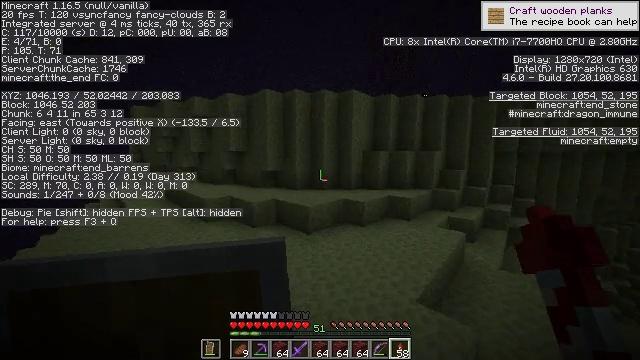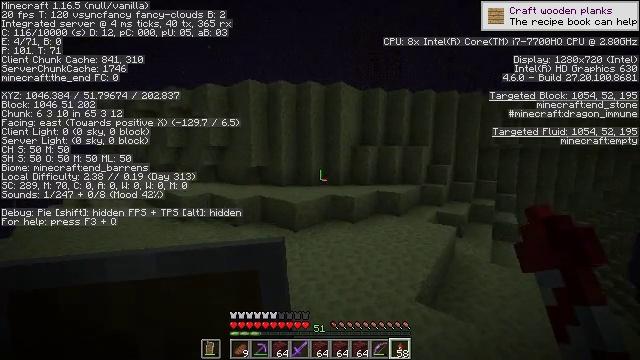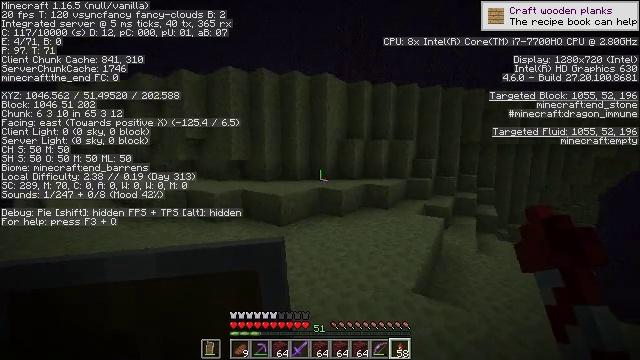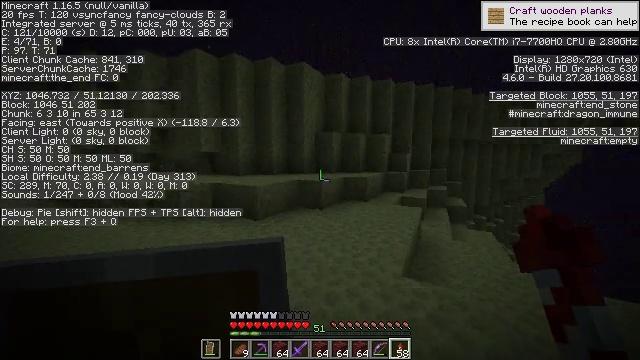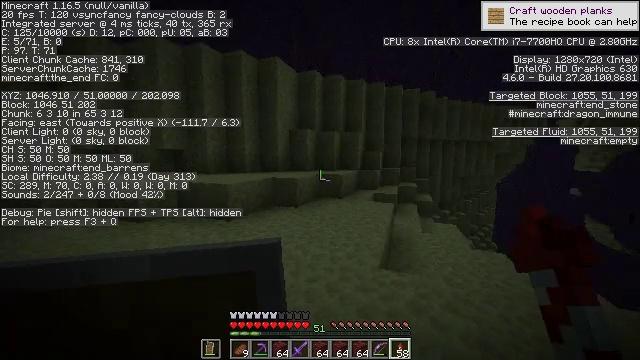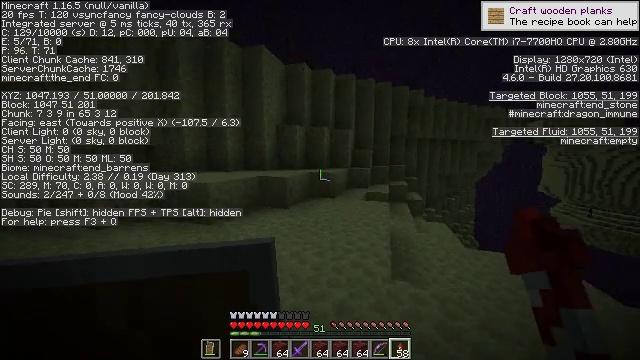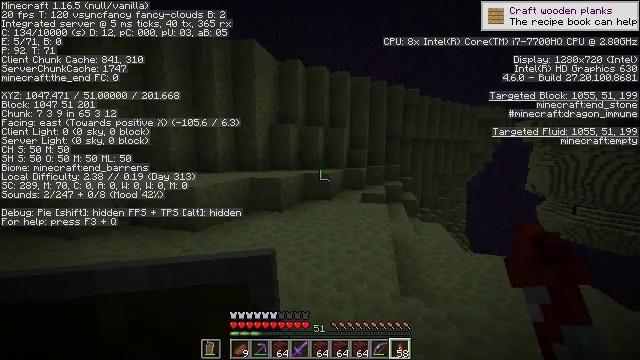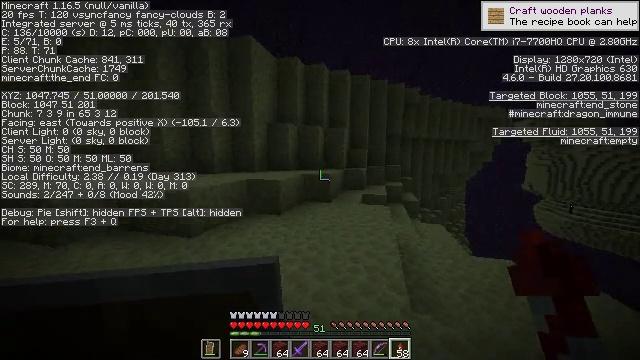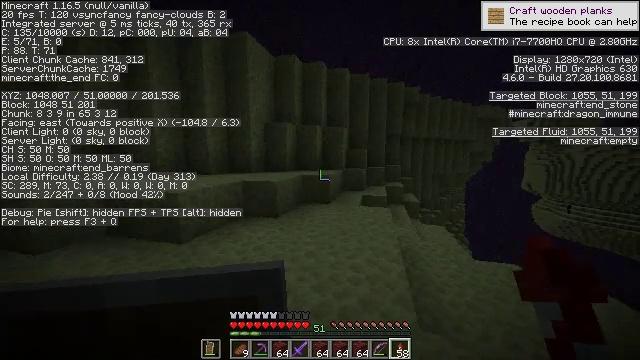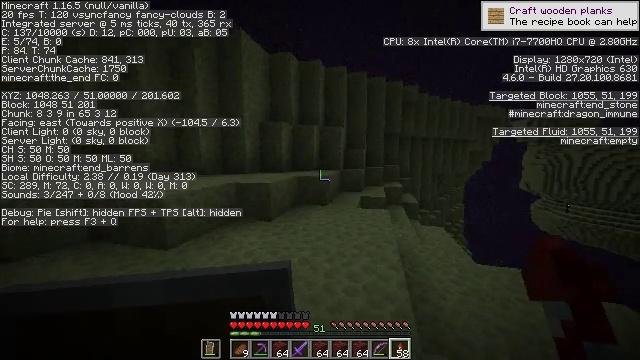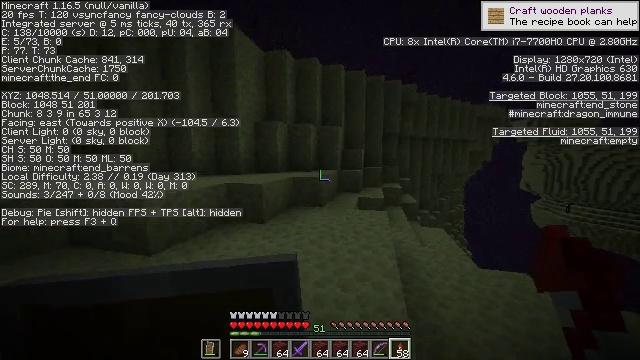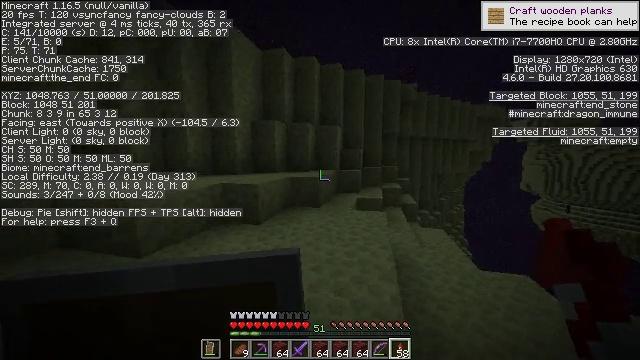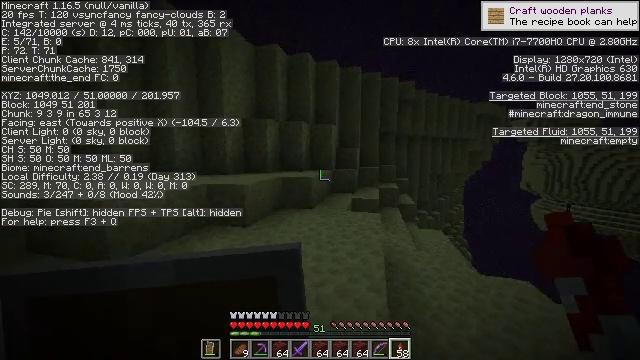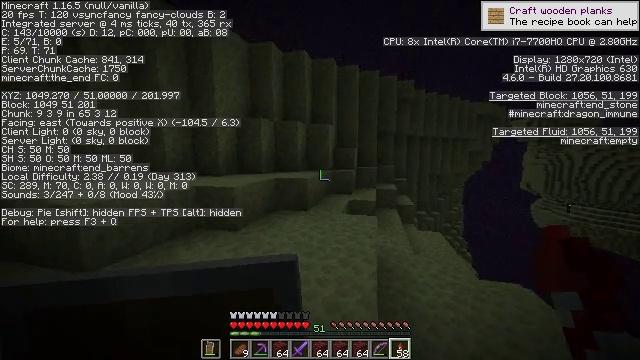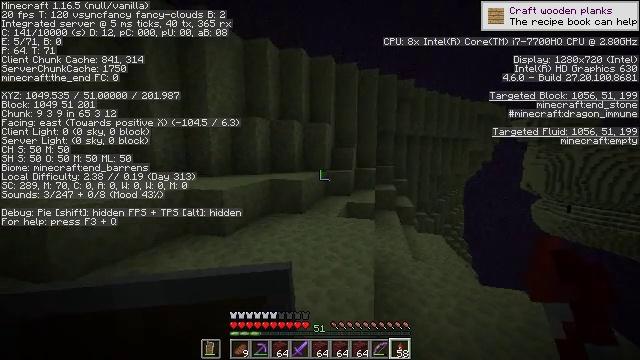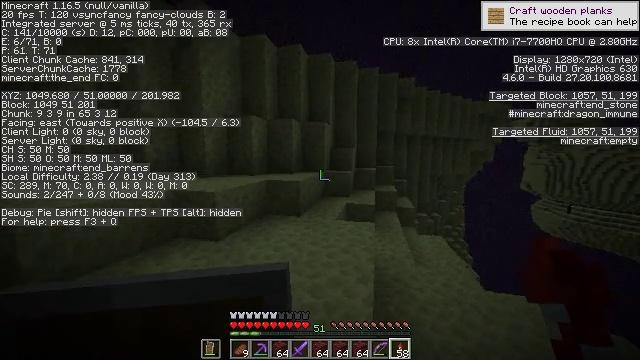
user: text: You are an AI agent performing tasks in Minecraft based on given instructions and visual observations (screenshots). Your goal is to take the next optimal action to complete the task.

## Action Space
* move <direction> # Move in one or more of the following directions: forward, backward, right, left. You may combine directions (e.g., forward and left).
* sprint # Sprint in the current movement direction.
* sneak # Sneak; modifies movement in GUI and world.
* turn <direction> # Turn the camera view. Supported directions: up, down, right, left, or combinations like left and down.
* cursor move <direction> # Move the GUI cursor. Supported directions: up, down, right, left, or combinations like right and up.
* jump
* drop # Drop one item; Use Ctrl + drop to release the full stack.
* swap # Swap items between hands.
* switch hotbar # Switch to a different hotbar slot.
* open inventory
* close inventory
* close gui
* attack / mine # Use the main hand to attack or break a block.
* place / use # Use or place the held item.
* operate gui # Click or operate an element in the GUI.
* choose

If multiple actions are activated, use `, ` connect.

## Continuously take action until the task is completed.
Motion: motion action
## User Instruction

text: Dig the end stone for building materials.
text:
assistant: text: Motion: move forward and move left, turn right
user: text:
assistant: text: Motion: move forward and move left, turn right
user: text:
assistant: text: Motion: move forward and move left, turn right
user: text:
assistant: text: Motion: move forward, turn right
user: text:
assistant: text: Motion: move forward, turn right
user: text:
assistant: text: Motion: move forward, turn right
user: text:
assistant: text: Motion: move forward
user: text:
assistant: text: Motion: move forward and move right
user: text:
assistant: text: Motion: move forward and move right
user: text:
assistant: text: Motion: move forward and move right
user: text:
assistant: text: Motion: move forward and move right
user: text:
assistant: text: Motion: move forward and move right
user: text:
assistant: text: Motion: move forward
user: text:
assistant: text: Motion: move forward
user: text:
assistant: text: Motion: no_op
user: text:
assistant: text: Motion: no_op
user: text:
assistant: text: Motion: no_op
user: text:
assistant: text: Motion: no_op
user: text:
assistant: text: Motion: no_op
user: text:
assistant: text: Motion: no_op
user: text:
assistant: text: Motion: no_op
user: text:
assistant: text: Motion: no_op
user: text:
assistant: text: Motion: no_op
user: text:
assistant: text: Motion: turn left
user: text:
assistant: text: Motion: turn left and down
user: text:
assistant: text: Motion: turn left
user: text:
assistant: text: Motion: turn left
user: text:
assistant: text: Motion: turn left
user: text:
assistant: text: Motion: no_op
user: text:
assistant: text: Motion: move forward